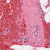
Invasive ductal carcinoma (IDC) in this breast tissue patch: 1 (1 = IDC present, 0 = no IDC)